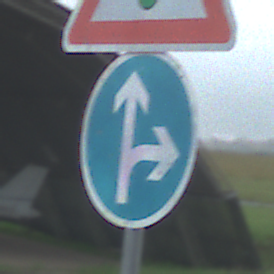
Verkehrszeichen: VorgeschriebeneFahrtrichtungGeradeausOderRechts
Zusatzzeichen oben: Lichtzeichenanlage
Umgebung: Outdoor, Suburban
Tageszeit: Midday
Wetter: Overcast
Licht: Natural
Jahreszeit: NotSpecified
Kontrast: LowContrast